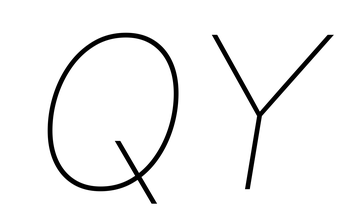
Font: Inter-Italic_Thin_Italic